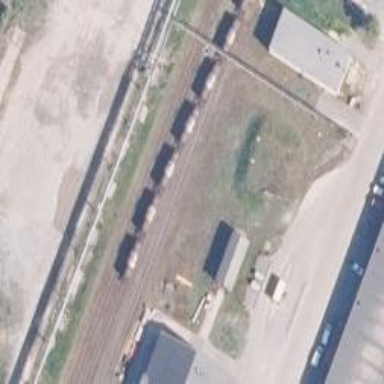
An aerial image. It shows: Railway spur service.